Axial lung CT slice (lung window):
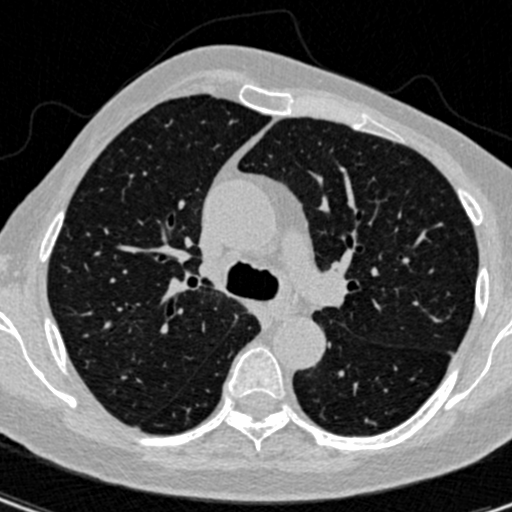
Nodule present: no